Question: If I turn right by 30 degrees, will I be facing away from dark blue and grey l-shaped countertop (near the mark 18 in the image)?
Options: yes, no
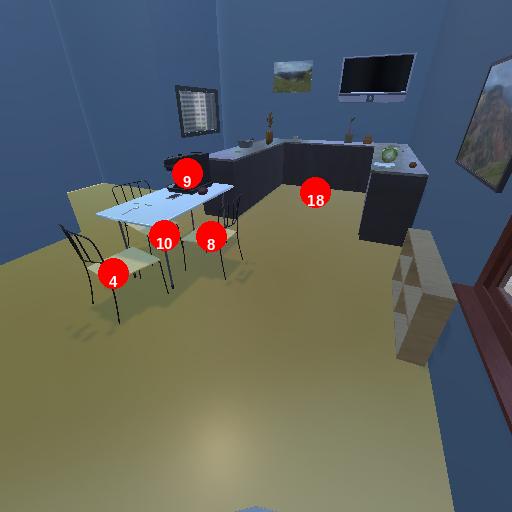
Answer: yes